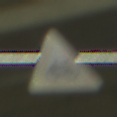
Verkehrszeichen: RadverkehrRechts
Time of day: NotSpecified
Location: Indoor (Special)
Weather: NotSpecified
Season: NotSpecified
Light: Artificial